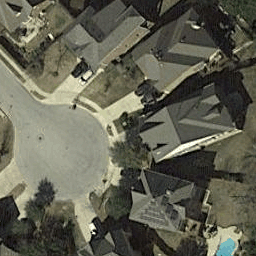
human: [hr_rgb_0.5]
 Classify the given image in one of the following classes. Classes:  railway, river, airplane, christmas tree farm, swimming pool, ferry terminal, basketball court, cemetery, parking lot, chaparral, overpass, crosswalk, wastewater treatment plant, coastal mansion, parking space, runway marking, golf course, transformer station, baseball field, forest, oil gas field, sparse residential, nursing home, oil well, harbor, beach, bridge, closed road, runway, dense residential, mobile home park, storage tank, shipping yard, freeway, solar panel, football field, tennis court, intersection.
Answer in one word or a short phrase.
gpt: closed road